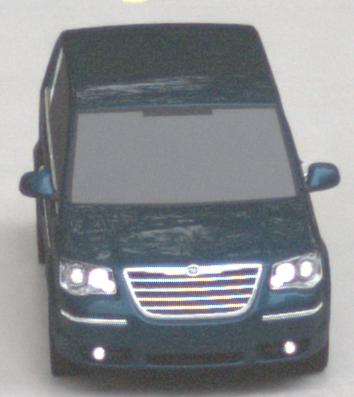
Make: Chrysler
Model: Grand Voyager 3.8
Detailed model: Grand Voyager
Model produced from: 2008/03
Model produced until: 2010/12
Doors: 5
Color: blue
Road condition: wet road
Daytime: morning or afternoon
Contrast: low contrast